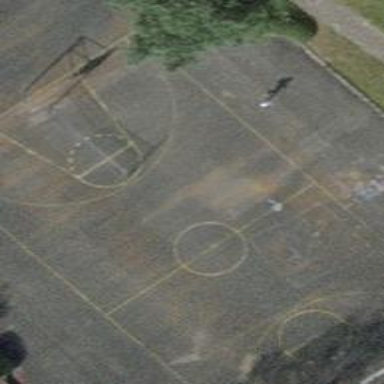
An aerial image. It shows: Basketball court in the leisure land pitch.